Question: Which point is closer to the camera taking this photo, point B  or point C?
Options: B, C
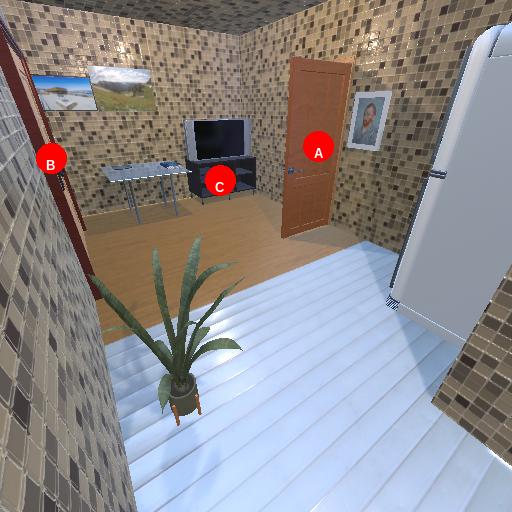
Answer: B